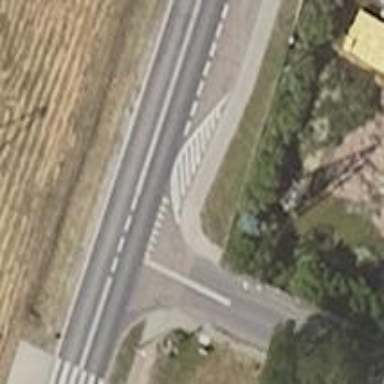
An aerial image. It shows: Uncontrolled crossing on the road.